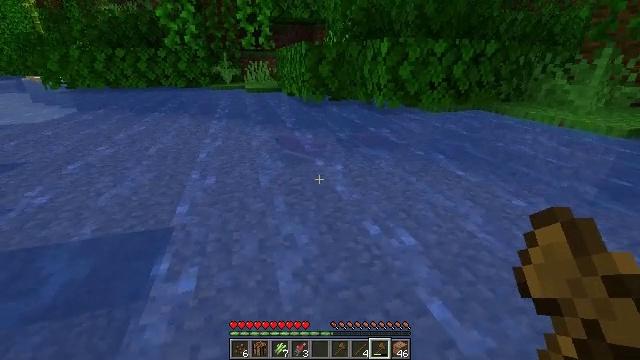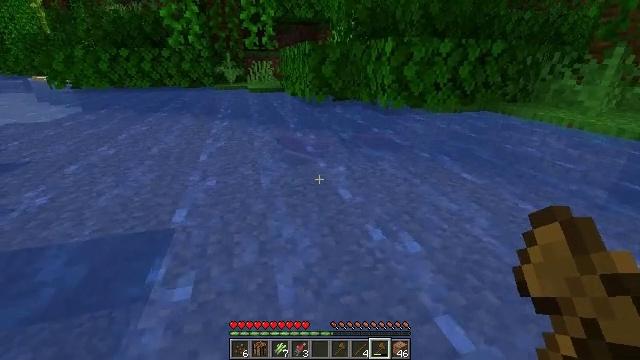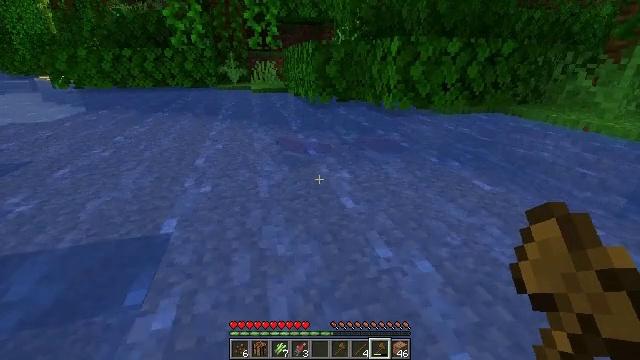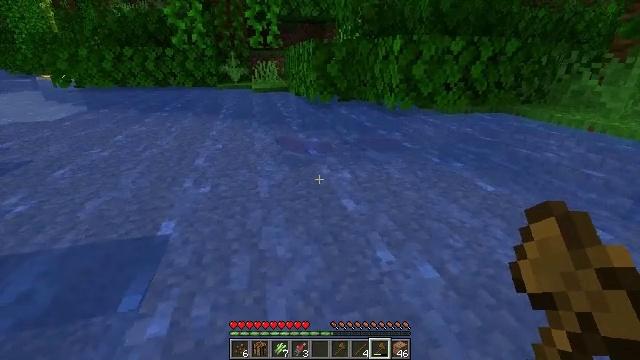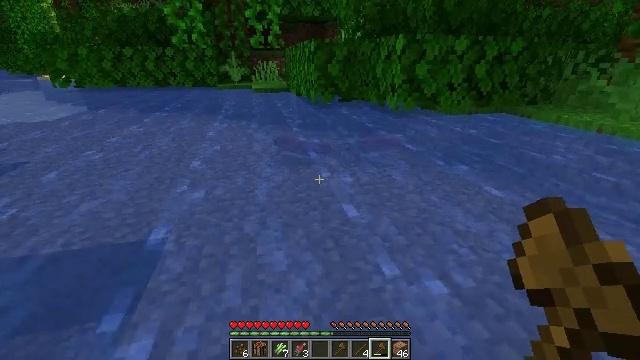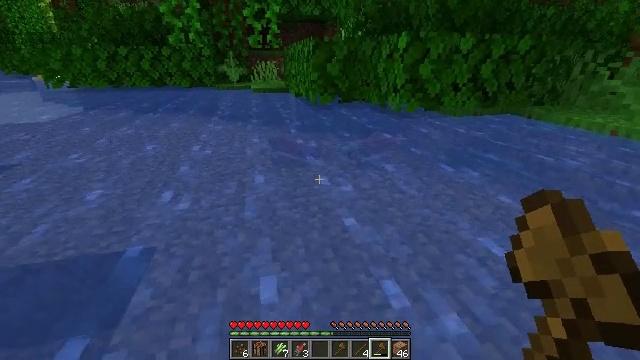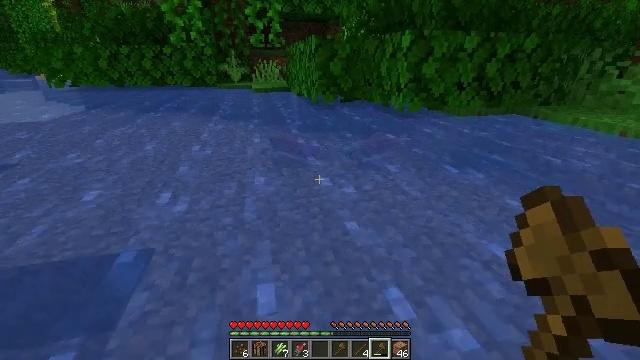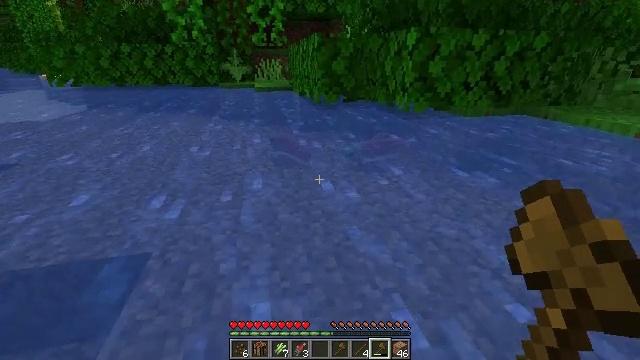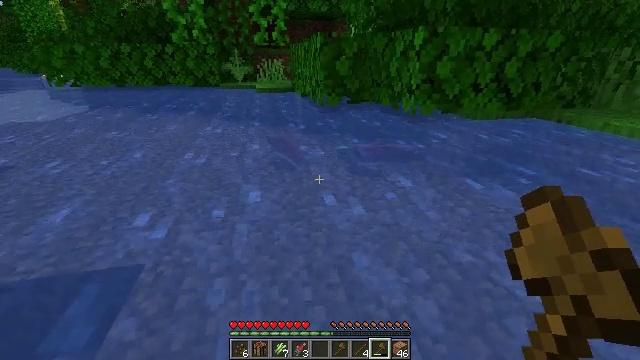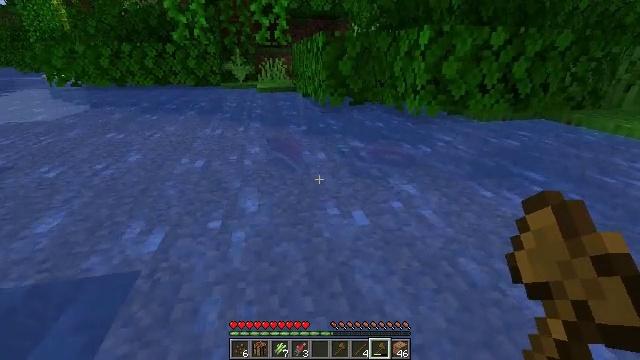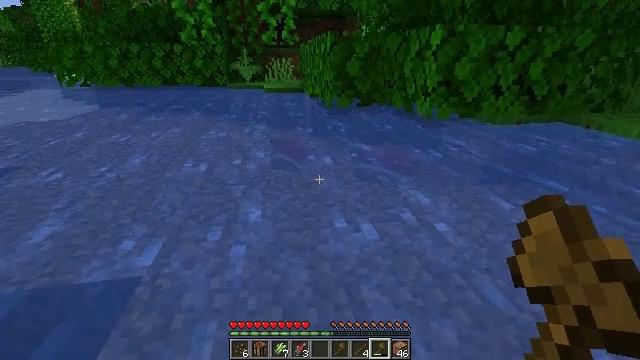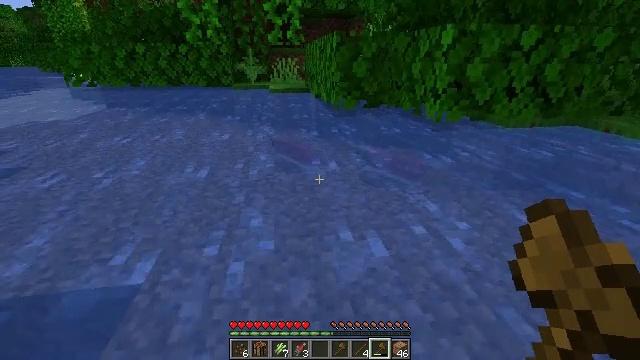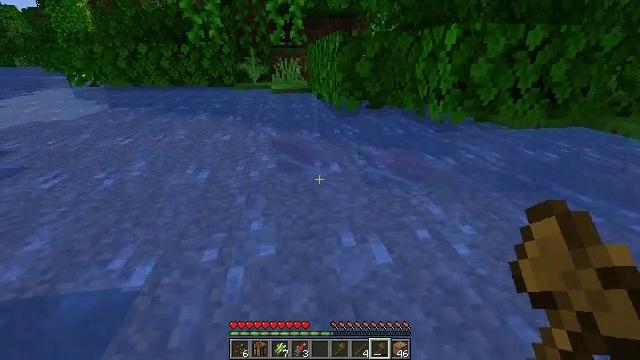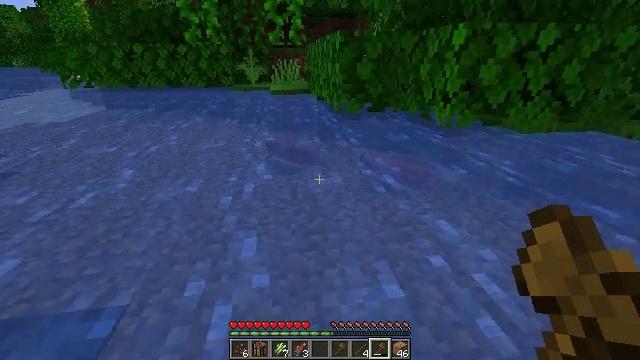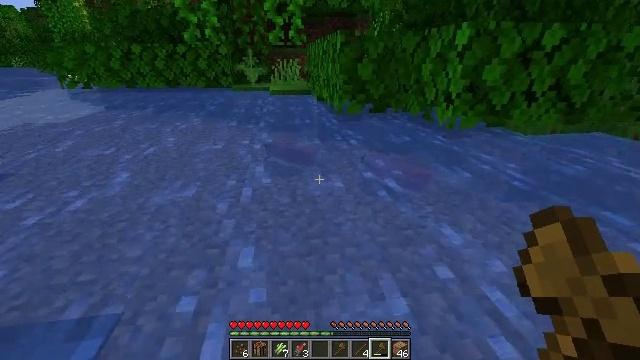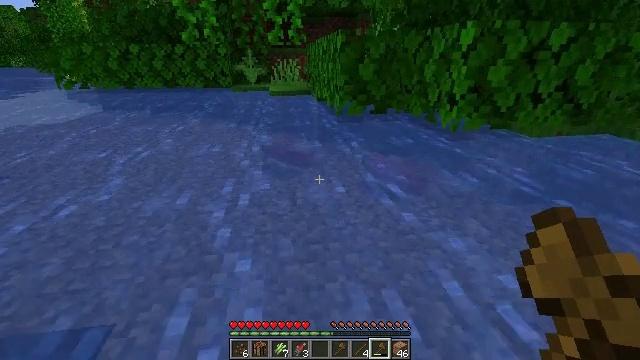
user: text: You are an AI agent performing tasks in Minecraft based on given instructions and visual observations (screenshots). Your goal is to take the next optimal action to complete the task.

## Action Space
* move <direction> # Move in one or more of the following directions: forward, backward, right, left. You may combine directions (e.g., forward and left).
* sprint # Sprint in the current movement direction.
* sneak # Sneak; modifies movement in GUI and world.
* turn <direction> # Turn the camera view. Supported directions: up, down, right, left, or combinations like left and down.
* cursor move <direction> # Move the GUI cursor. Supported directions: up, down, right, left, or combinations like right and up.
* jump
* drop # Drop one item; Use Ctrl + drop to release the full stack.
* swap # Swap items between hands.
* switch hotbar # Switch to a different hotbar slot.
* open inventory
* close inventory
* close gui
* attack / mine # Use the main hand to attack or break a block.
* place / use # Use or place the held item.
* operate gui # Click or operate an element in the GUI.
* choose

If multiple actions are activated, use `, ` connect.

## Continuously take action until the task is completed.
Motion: motion action
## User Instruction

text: Hunt fish.
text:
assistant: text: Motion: move forward
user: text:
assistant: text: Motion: move forward
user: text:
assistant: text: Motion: move forward
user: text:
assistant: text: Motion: move forward
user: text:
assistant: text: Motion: move forward
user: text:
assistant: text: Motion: move forward
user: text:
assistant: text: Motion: move forward
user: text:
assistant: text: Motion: move forward
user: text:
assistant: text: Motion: move forward
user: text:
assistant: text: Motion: move forward, turn left
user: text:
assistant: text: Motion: move forward, turn left
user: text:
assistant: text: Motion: move forward
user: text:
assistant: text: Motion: move forward
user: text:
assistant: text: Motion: move forward
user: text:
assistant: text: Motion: move forward
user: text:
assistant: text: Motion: move forward, sneak
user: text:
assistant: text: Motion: sneak
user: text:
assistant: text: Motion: sneak
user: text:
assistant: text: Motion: move forward, sneak
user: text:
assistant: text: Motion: move forward, sneak
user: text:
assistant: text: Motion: move forward, sneak
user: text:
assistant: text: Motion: move forward, sneak
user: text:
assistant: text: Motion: move forward, sneak
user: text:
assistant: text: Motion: move forward, sneak
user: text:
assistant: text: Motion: move forward, sneak
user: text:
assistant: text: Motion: move forward, sneak, turn right
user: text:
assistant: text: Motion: move forward, sneak, turn right
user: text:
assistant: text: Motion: move forward, sneak
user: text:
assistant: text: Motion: move forward, sneak
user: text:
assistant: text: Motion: move forward, sneak